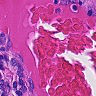
Metastatic tissue present: no